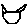
Label: cat